Question: After installing the Elder Scrolls Online beta this past weekend, I noticed my Google Chrome browser had picked up a strange red-ish tint. Also, the drop down auto complete looked washed-out and unreadable. (see picture) I have Firefox open to the left to for comparison. I notice that the affected area includes the containing window, as well as the client area. I hadn't noticed this problem with any other program.
I've tried restarting my computer, re-installing Chrome, and playing around with the themes in Google Chrome--with no success.

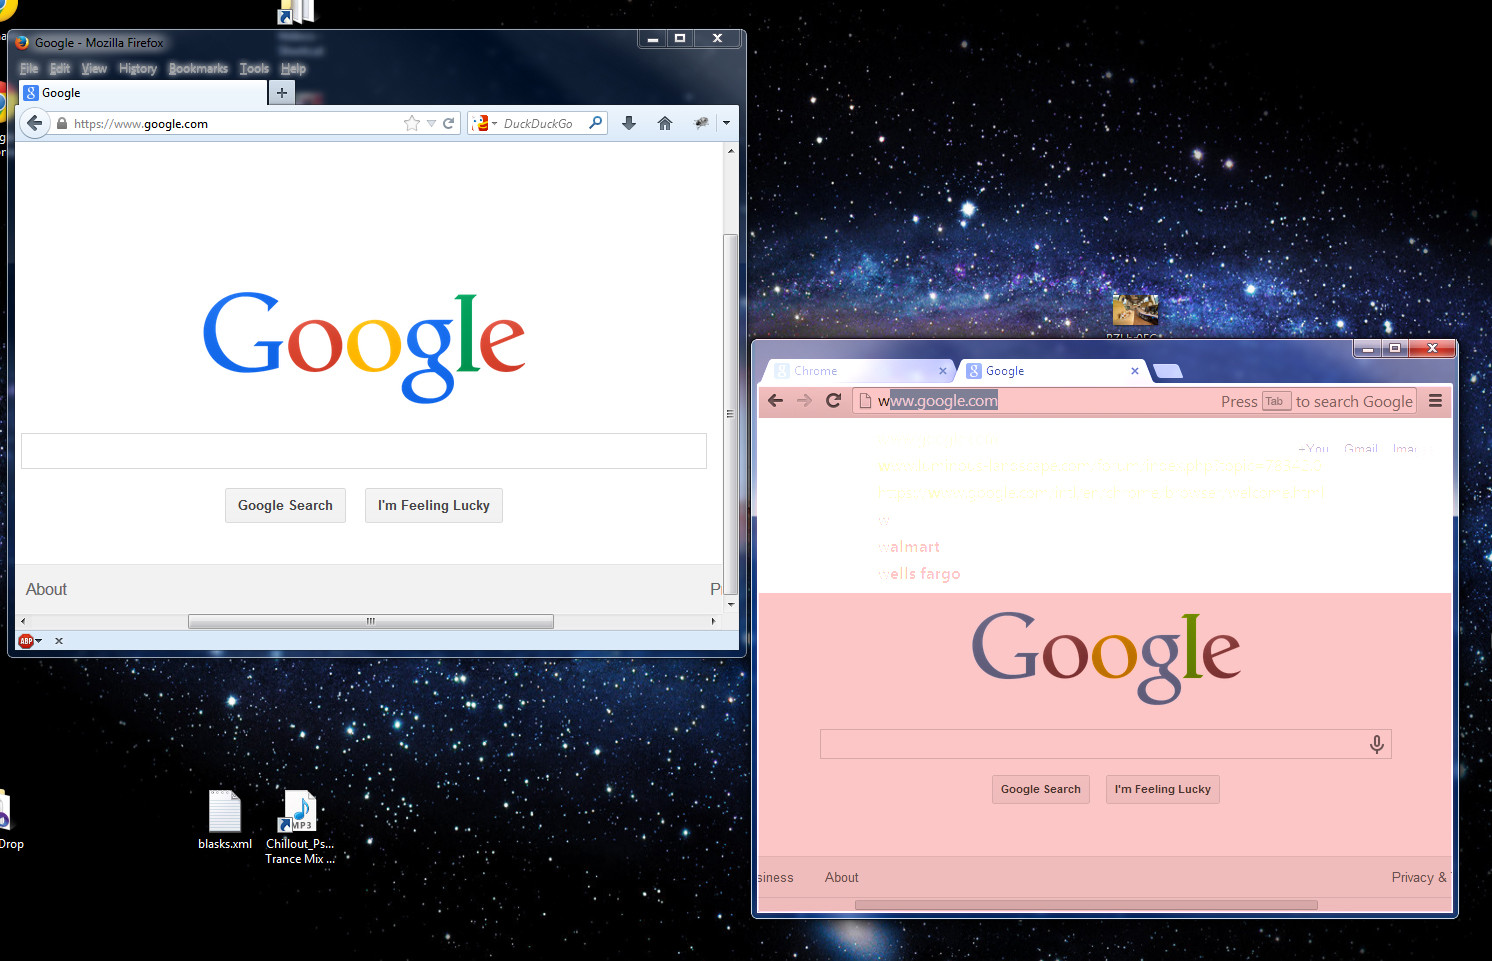
Answer: It turns out that stereo 3D anaglyph was (unbeknownst to me) activated in the Nvidia Control Panel. Games weren't showing up in stereo 3D, so I had no indication is was ever enabled. But the solution was as simple as disabling stereo 3D in the Nvidia Control Panel.